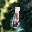
Label: 1